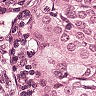
Metastatic tissue present: yes